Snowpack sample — Snodgrass Mountain, Crested Butte, Colorado (2/4/25, 12:06 PM MST)
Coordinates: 38.923, -106.968
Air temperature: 35 °F
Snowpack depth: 80 cm
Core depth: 80 cm
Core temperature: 32 °F
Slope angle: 14°, slope face: 78°
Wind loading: low
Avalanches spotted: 0
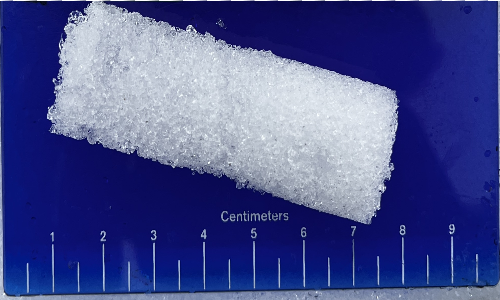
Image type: core
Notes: No avalanches nearby, unusually warm weather for the last month reported by residents, Collected 25 yards from treeline